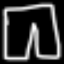
Label: pants